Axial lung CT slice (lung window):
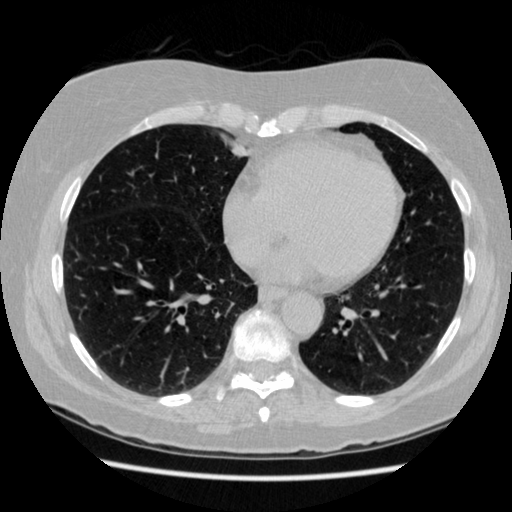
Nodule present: no